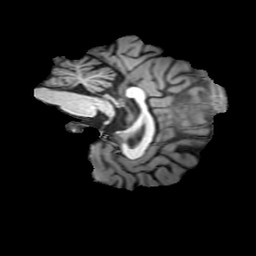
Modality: T1w
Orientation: sagittal
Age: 29
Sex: female
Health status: ill